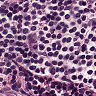
Metastatic tissue present: no